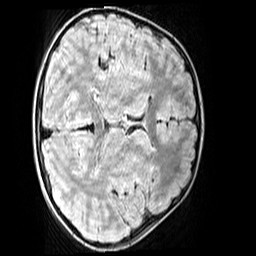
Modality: FLAIR
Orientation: axial
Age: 10
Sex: male
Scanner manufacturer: siemens
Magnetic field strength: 3 T
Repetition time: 5 s
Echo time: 0.388 s